Question: I just bought a new SGS3 (I9300 - ) and hoped to continue with developing an OpenGL ES (2) application.
Unfortunately when I compile it I don't see anything.
I get the following LogCat error messages:
'''
D/libEGL(6890): loaded /system/lib/egl/libEGL_mali.so
D/libEGL(6890): loaded /system/lib/egl/libGLESv1_CM_mali.so
D/libEGL(6890): loaded /system/lib/egl/libGLESv2_mali.so
E/(6890): Device driver API match
E/(6890): Device driver API version: 23
E/(6890): User space API version: 23
E/(6890): mali: REVISION=Linux-r3p2-01rel3 BUILD_DATE=Wed Oct 9 21:05:57 KST 2013**
D/OpenGLRenderer(6890): Enabling debug mode 0
'''
I also installed a custom rom (cyanogenmod 11 - snapshot M4) but I get the same problem.
When I start the app, I get the blank screen without any vertices rasterized. The clear color works so far so the basic functionality of OpenGL is working.

To be sure I tried it with with GLES 1 and GLES 2. Both don't work! Here are the screenshots:
<URL>
The project itself works fine on my old (also on Cyanogenmod) but does not show anything else than a blank screen on my SGS3.
Is it possible that the graphics driver / system interpret GL commands differently? Is there a different way of calling than with the GPU from my SGS1?
Has anyone an idea what to do? Is this a problem with my phone or eclipse? Or is this normal - just my lack of understanding? How can I fix this problem?
Okay, I found the error. The google document shows a "wrong" the multiplication of the matrices in the vertex shader:
'''
uniform mat4 uMVPMatrix;
attribute vec4 vPosition;
void main() {
gl_Position = uMVPMatrix * vPosition;
}
'''
This doesn't seem to be a problem for my old Galaxy S1 but somehow the S3 (or the Mali GPU) is picky about this. I changed the order of multiplication to this:
'''
uniform mat4 uMVPMatrix;
attribute vec4 vPosition;
void main() {
gl_Position = vPosition * uMVPMatrix;
}
'''
And it works (also on the S1). Still not sure why the S1 works fine with both versions but this solves the problem.
Thanks for your help!
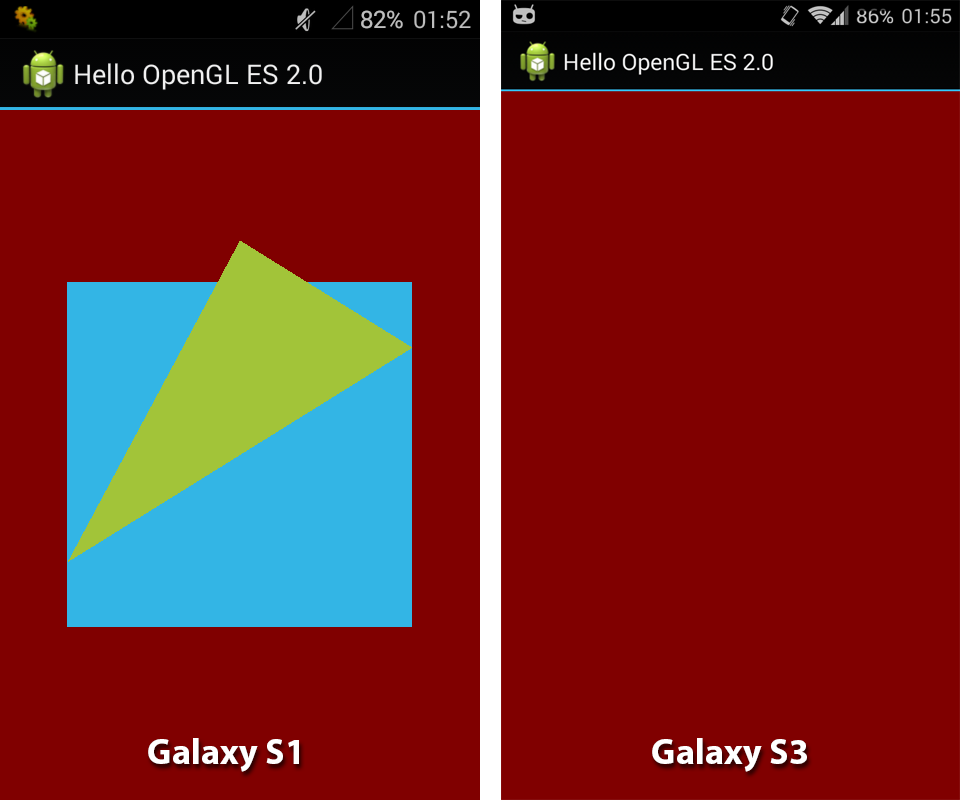
Answer: Just off the top of my head, did you check the projection settings? It's possible those shapes are being drawn, just not where you expect them to be.
Also, check the return values for the shader loading steps. If there's a compile issue, you'll get an invalid handle for the shader program.